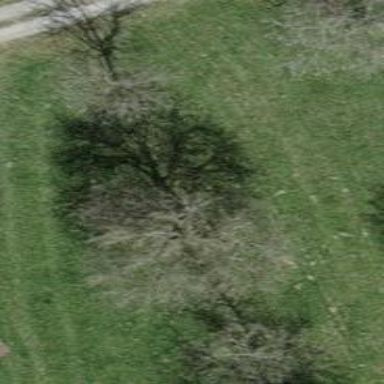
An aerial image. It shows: Urban tree adds touch of nature to the surroundings.